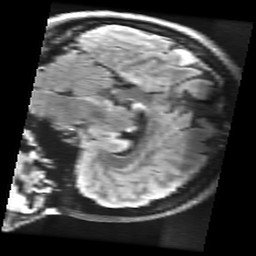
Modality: FLAIR
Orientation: sagittal
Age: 31
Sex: female
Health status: healthy
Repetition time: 12 s
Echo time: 0.09782 s